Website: walmart
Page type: billing-address
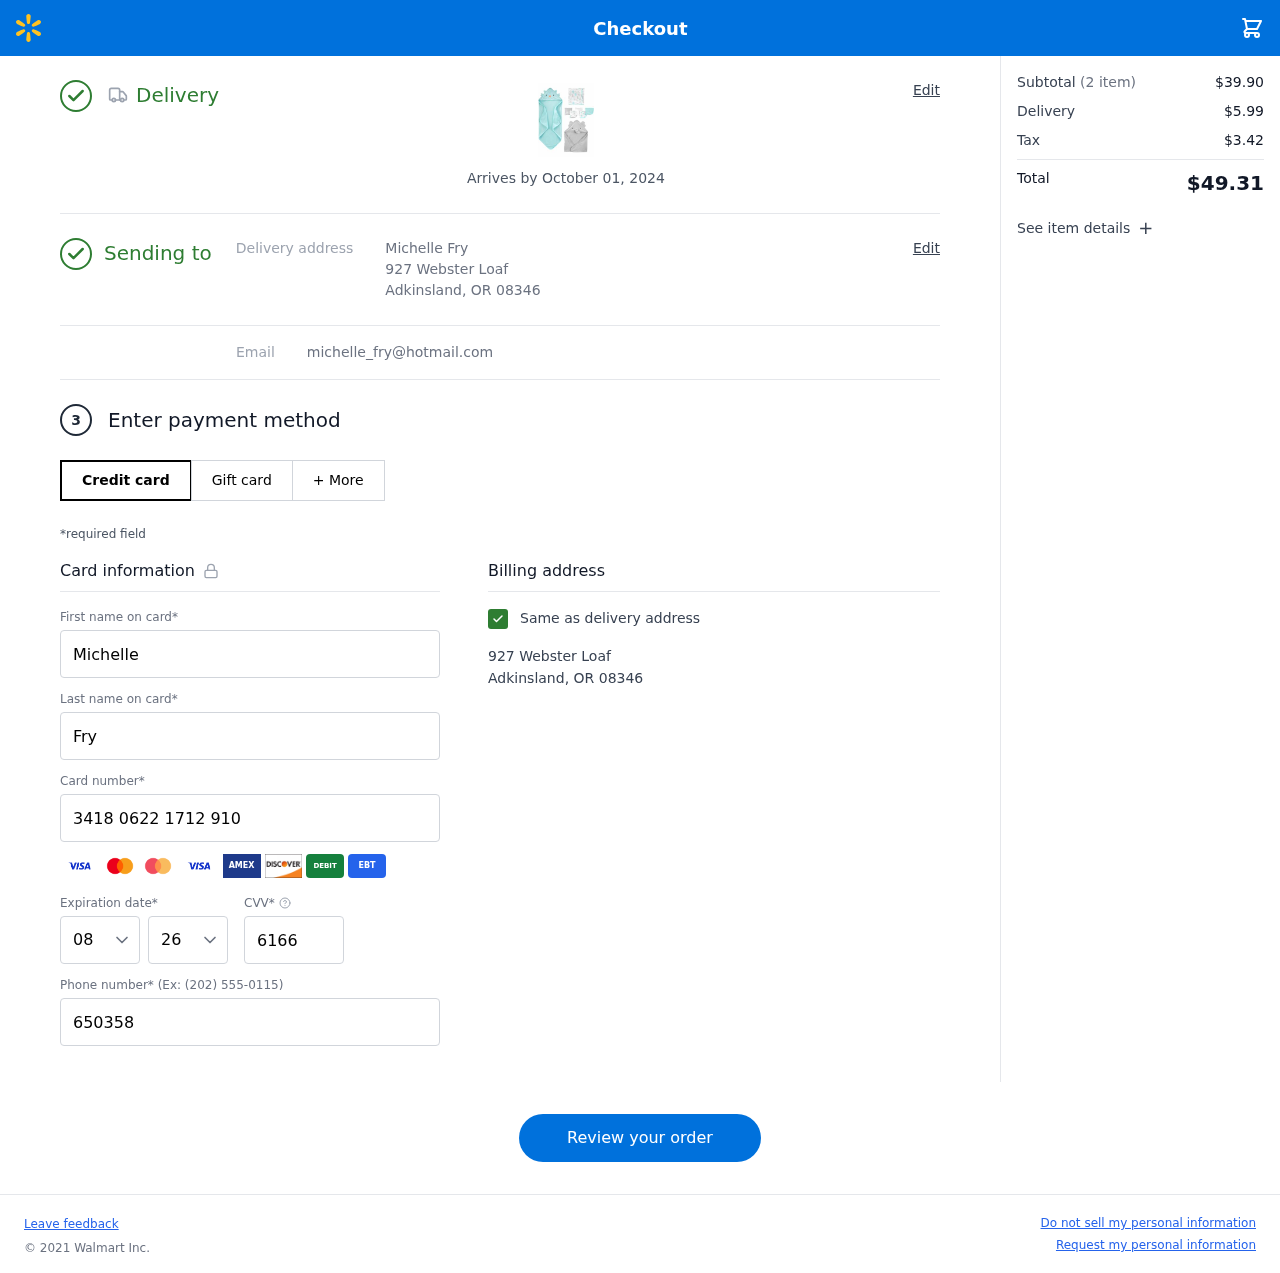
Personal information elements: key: PII_CARD_CVV
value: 6166
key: PII_CARD_EXPIRY_MONTH
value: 08
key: PII_CARD_EXPIRY_YEAR
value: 26
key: PII_CARD_NUMBER
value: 3418 0622 1712 910
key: PII_EMAIL
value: michelle_fry@hotmail.com
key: PII_FIRSTNAME
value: Michelle
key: PII_FULLNAME
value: Michelle Fry
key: PII_LASTNAME
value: Fry
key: PII_PHONE
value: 6503580662
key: PII_STREET
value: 927 Webster Loaf
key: PII_CITY_STATE_ZIP
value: Adkinsland, OR 08346
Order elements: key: ORDER_DELIVERY_DATE
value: Arrives by October 01, 2024
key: ORDER_NUM_ITEMS
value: (2 item)
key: ORDER_SUBTOTAL
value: $39.90
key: ORDER_SHIPPING_COST
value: $5.99
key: ORDER_TAX
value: $3.42
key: ORDER_TOTAL
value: $49.31